Field crop: maize
Growth stage: 2
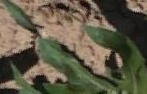
Species: maize